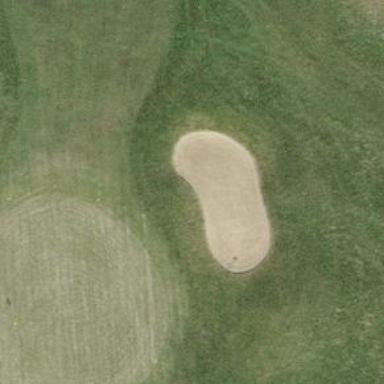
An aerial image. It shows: Picturesque green golfing area with grass land use.